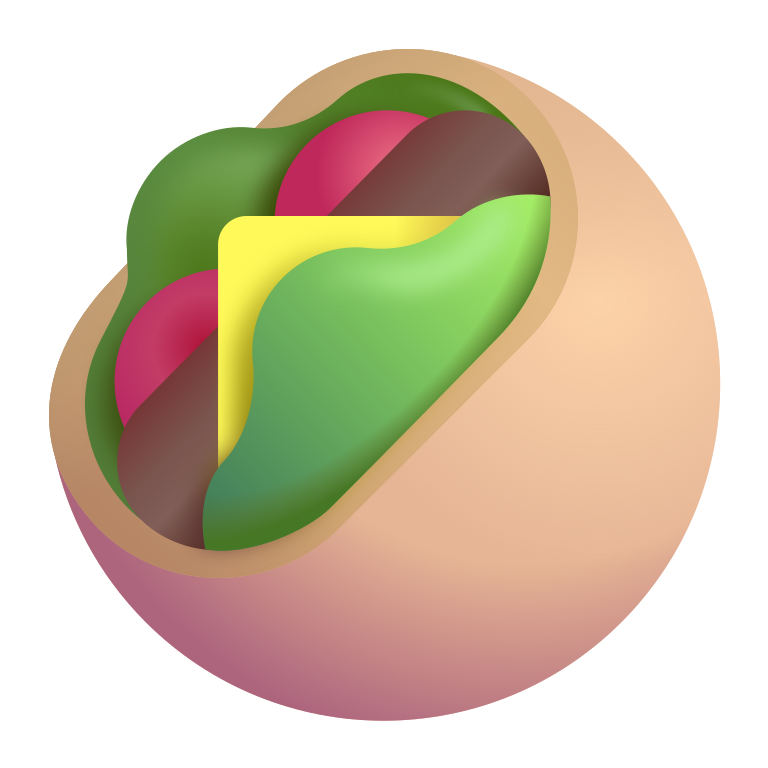
stuffed flatbread color